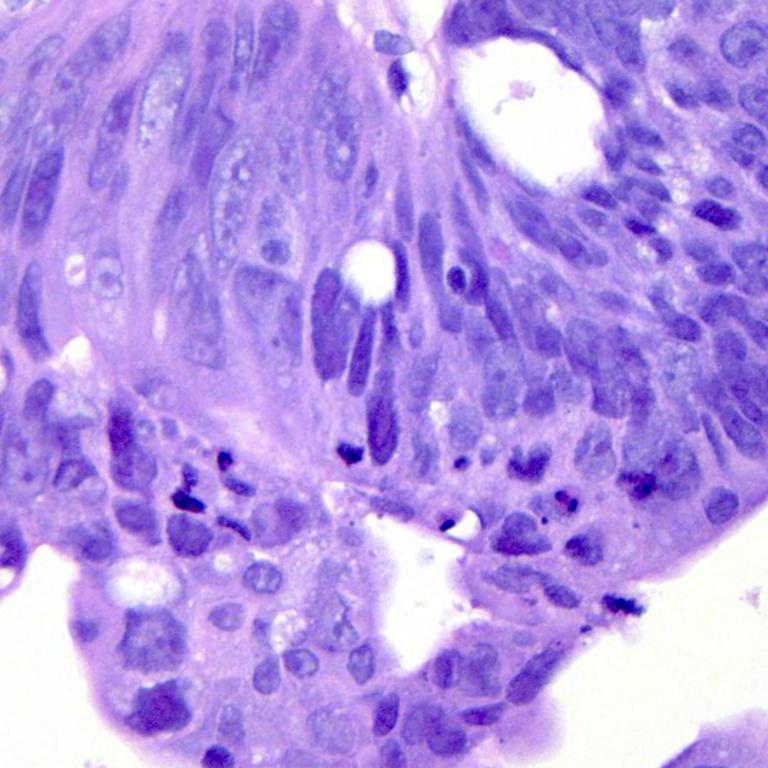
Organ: colon
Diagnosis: adenocarcinomas